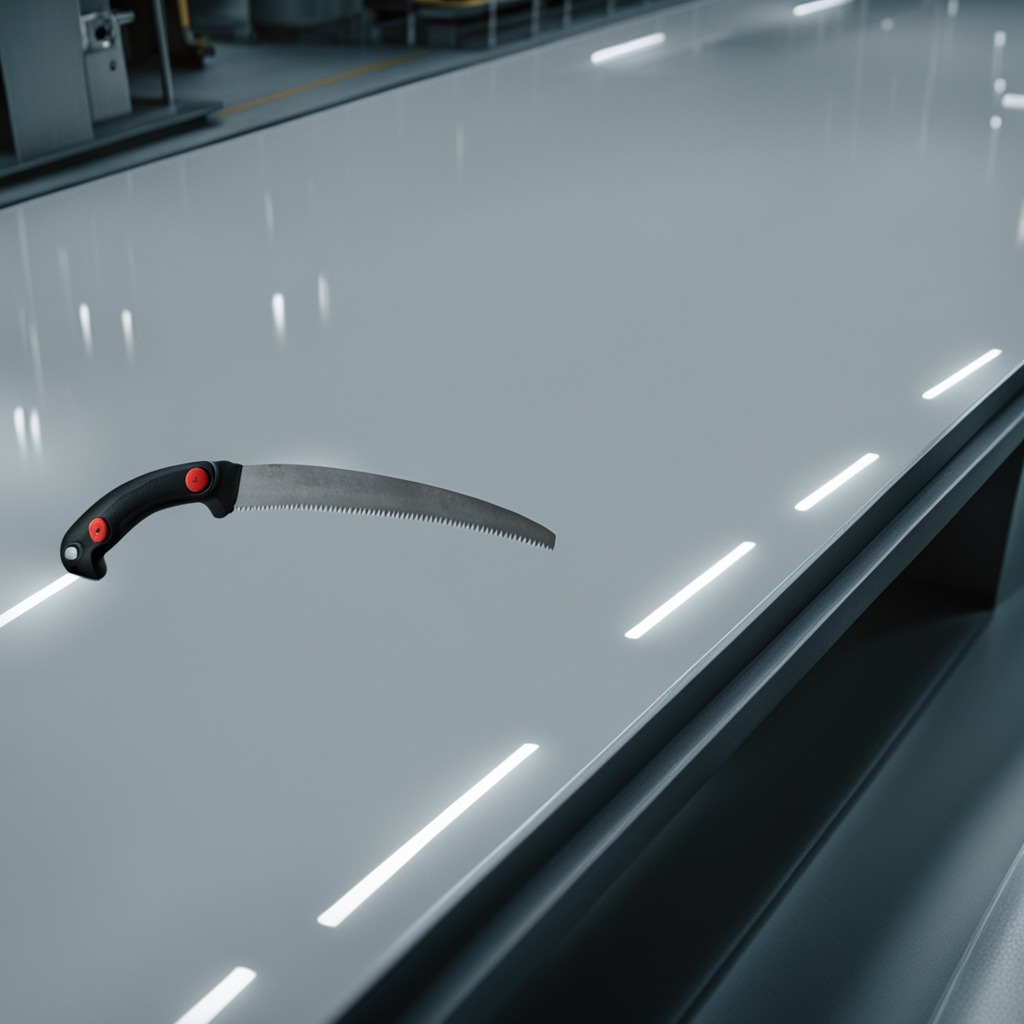
A metal saw is lying on the table in the ship maintenance bay.